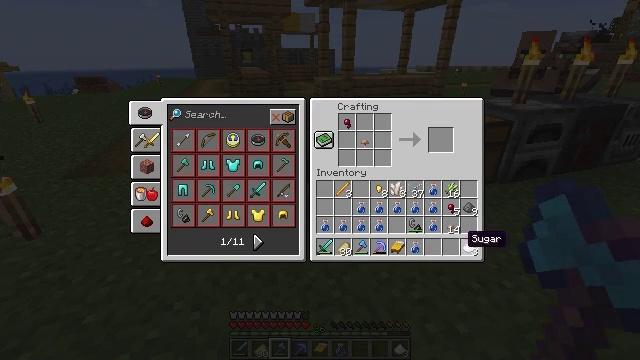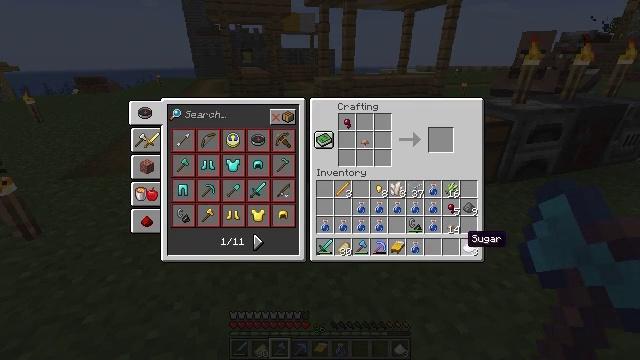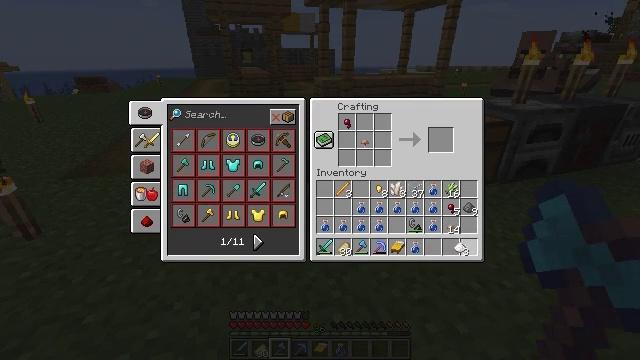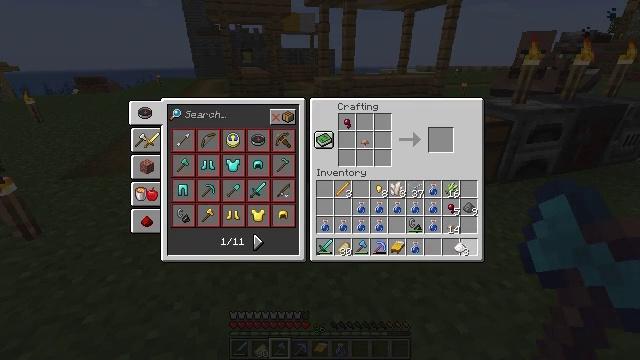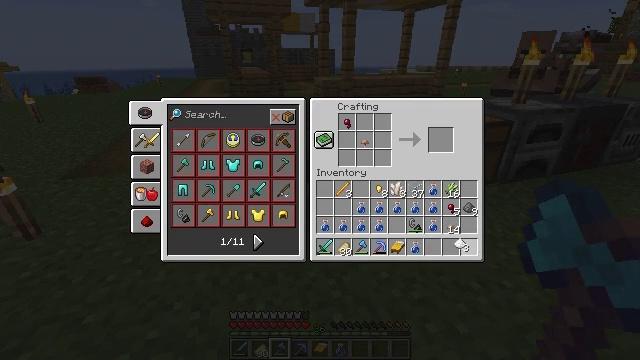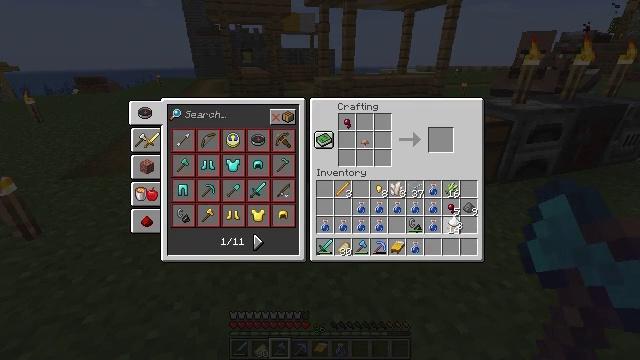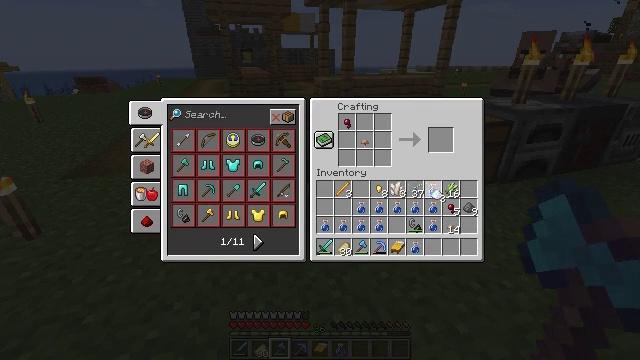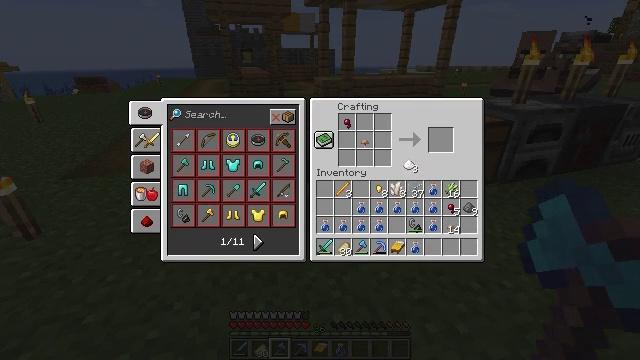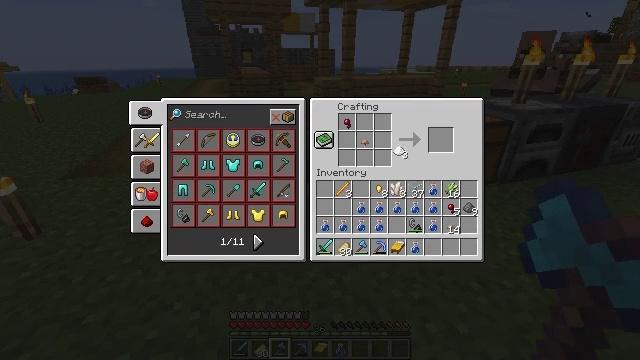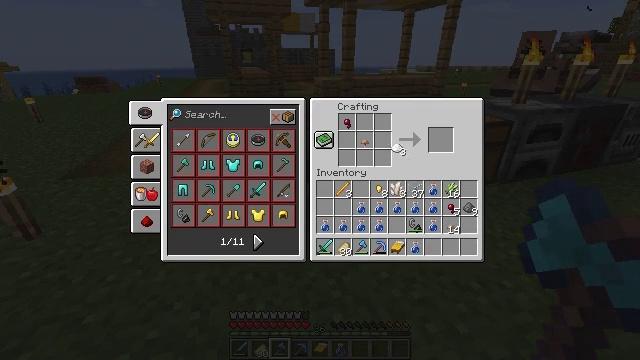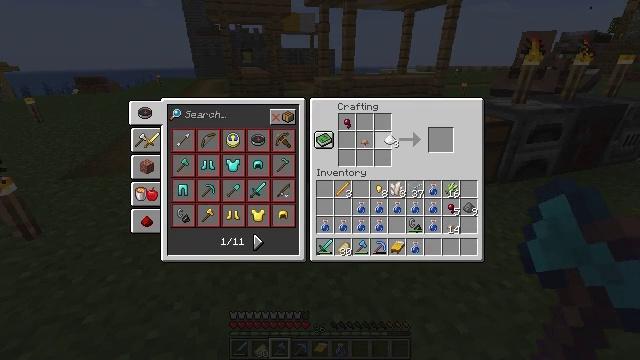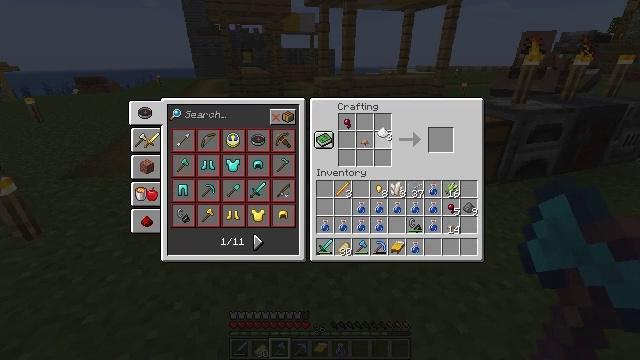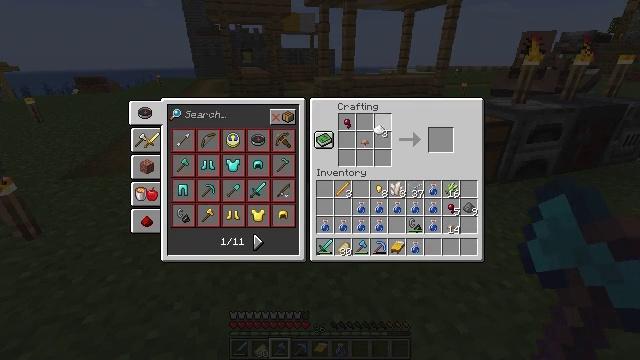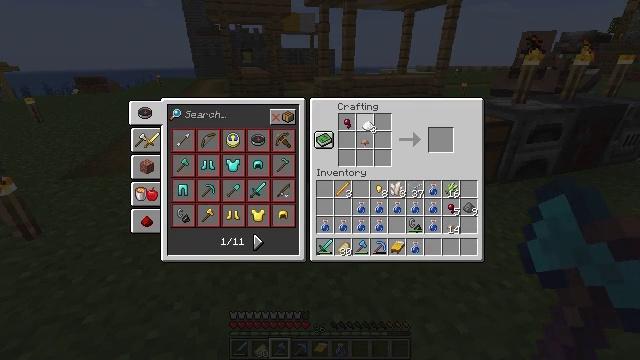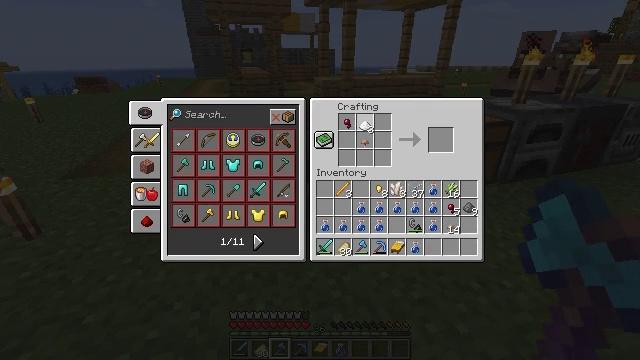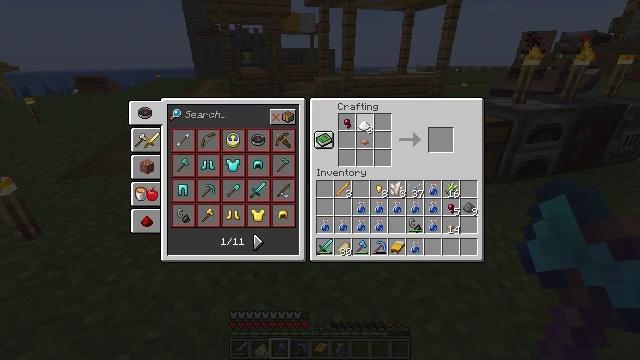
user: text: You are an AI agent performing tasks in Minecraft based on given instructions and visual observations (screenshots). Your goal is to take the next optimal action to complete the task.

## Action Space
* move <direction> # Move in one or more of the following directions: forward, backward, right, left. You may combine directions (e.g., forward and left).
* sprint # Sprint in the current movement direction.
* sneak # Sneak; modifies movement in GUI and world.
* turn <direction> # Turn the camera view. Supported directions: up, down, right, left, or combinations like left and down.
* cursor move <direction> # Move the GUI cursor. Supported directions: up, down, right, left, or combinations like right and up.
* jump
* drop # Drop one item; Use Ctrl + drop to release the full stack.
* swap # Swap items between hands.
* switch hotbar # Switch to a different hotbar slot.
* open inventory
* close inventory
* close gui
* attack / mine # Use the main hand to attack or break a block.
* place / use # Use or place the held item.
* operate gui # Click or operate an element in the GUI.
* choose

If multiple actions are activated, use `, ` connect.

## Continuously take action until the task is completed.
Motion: motion action
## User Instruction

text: Craft a fermented spider eye.
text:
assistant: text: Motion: no_op
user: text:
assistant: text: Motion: operate gui
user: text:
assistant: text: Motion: operate gui
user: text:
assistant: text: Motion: no_op
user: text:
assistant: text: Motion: cursor move up
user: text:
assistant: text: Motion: cursor move left and up
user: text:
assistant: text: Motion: cursor move left and up
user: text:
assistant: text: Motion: cursor move left and up
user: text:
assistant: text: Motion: no_op
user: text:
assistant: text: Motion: cursor move left and up
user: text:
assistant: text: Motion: cursor move left and up
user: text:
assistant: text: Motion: no_op
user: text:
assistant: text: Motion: cursor move left
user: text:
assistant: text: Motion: no_op
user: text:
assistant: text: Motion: no_op
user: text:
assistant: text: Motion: no_op
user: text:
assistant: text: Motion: no_op
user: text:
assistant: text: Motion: no_op
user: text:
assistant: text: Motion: choose
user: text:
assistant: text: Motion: choose
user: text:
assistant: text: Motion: choose
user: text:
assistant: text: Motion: no_op
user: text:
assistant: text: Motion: cursor move right and down
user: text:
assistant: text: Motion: cursor move right and down
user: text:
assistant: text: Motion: cursor move right and down
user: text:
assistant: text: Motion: cursor move down
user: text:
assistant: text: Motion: cursor move down
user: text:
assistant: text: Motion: no_op
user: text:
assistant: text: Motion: no_op
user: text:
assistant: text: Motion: no_op